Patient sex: M
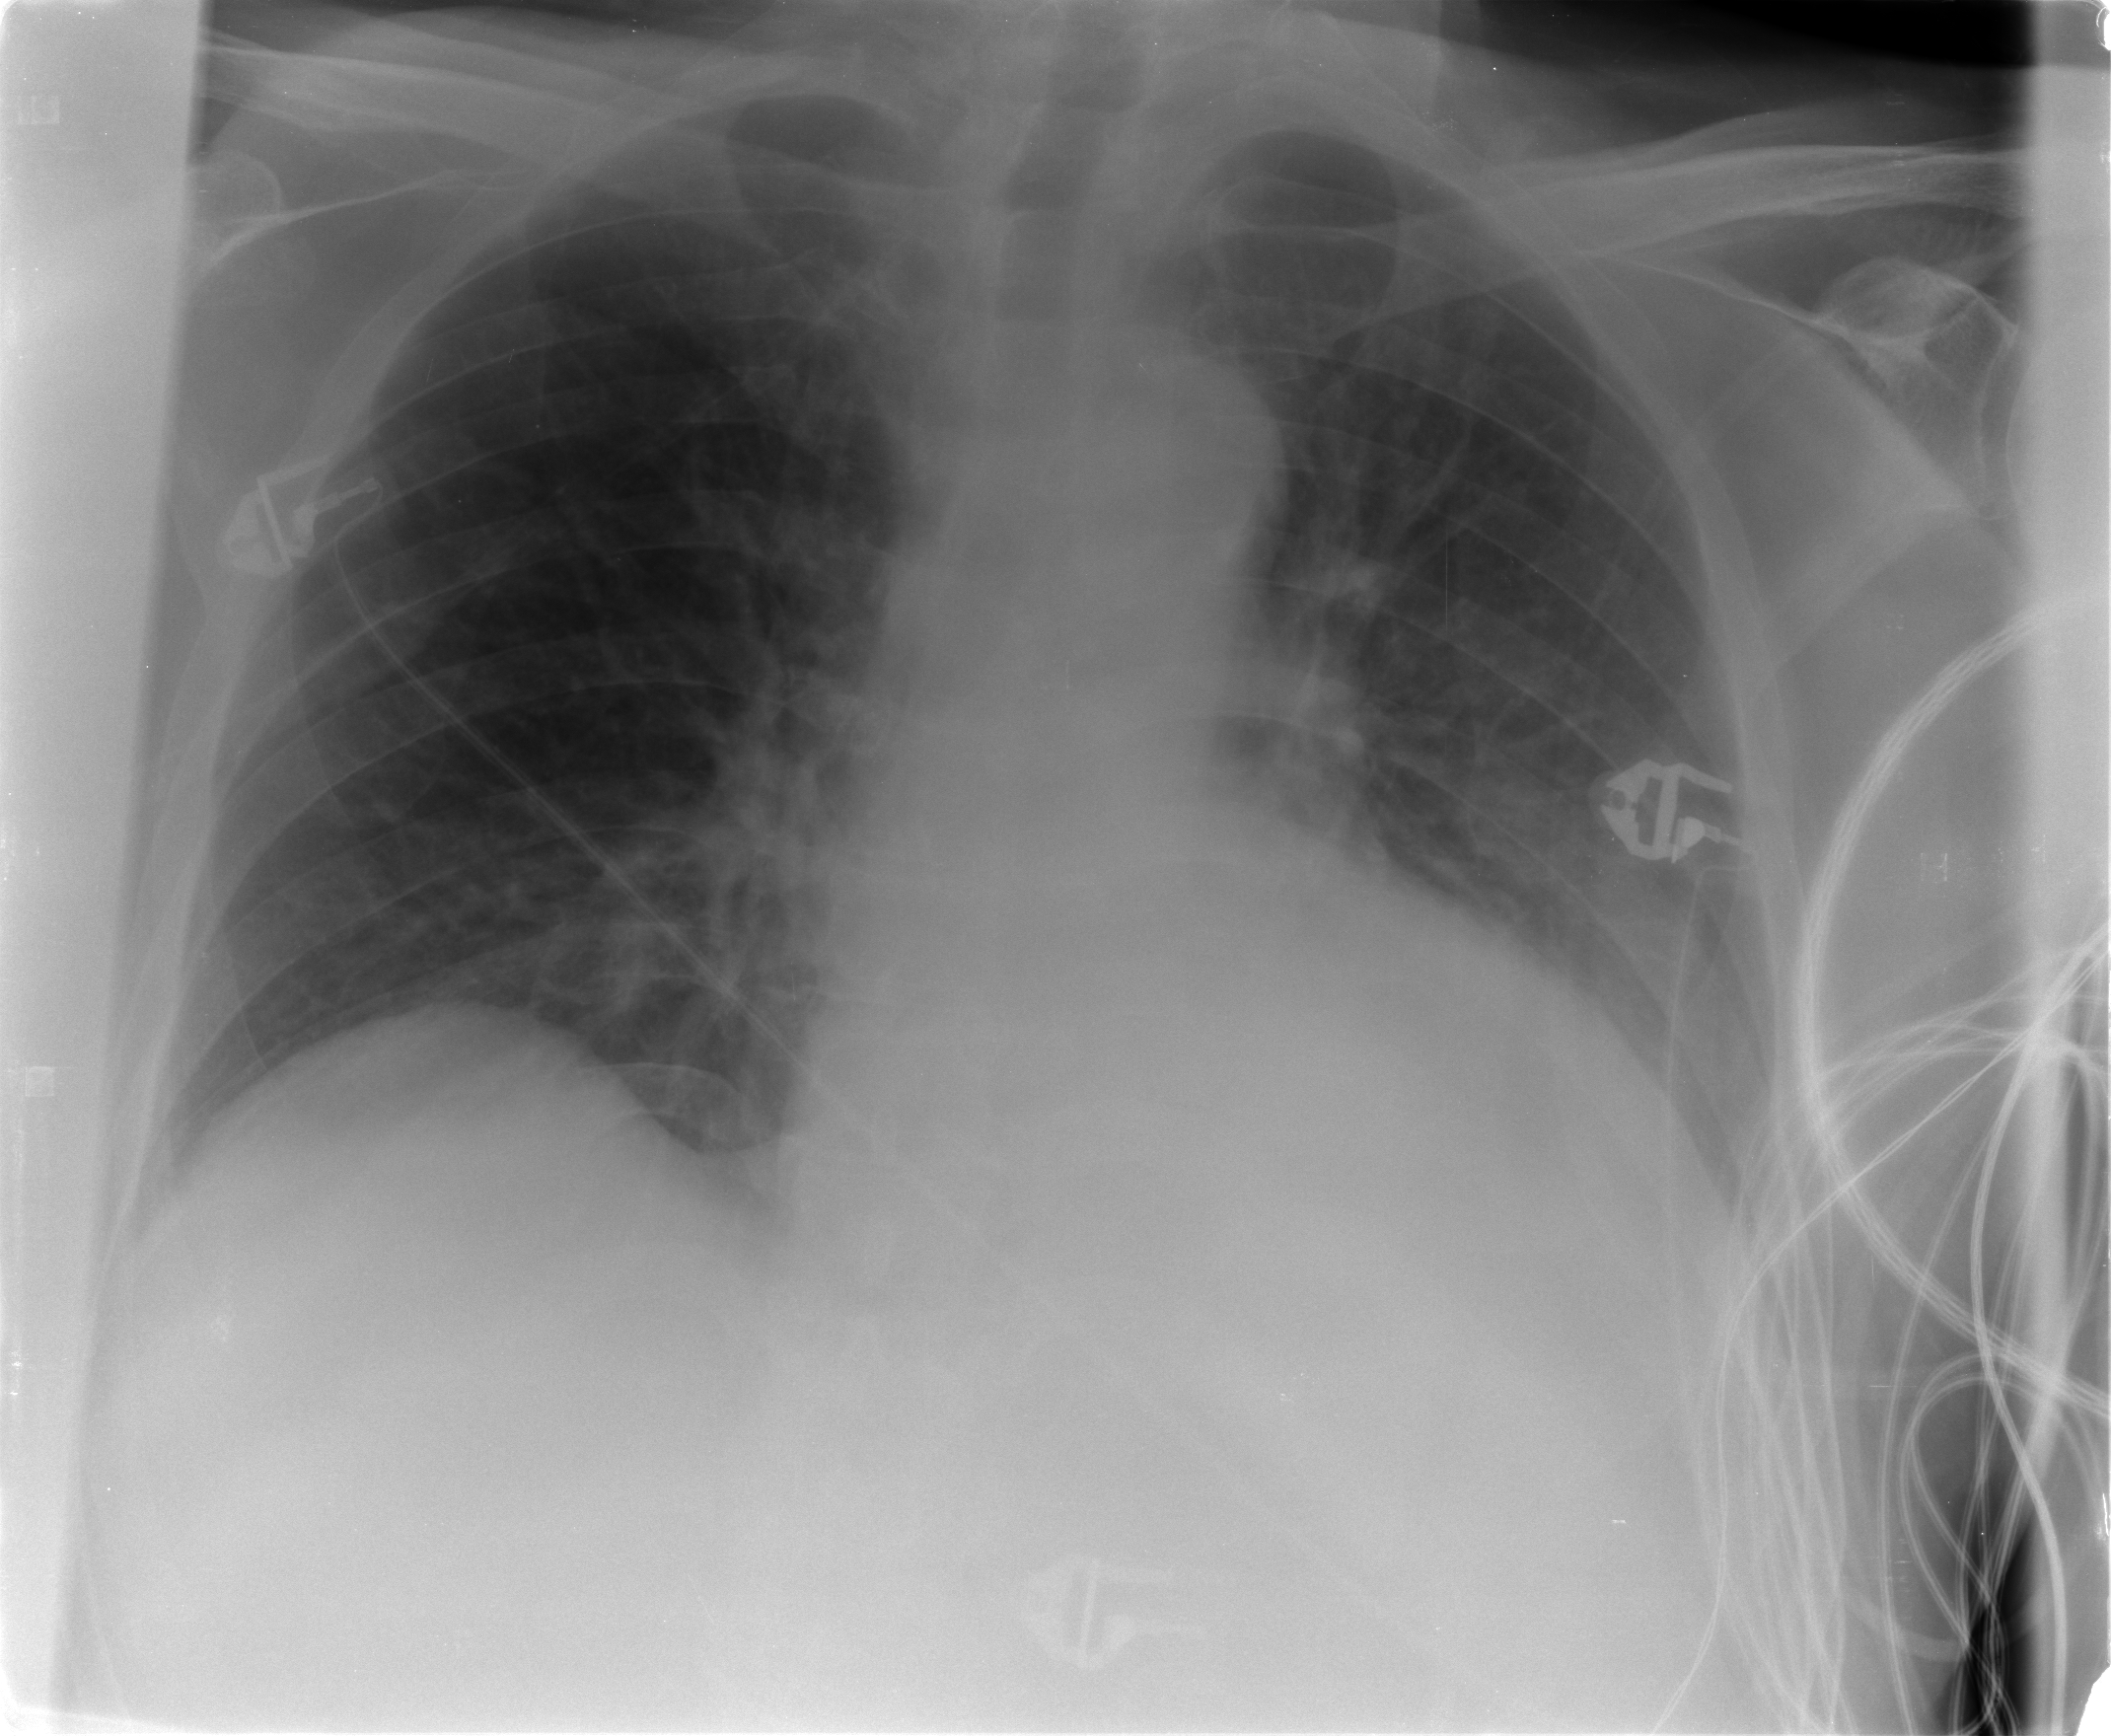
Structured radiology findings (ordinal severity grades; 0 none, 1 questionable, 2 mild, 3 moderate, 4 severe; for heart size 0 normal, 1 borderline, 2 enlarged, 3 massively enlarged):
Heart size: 2
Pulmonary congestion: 2
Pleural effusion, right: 2
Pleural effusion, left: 2
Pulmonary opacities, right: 0
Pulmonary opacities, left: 0
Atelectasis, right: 2
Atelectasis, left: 2